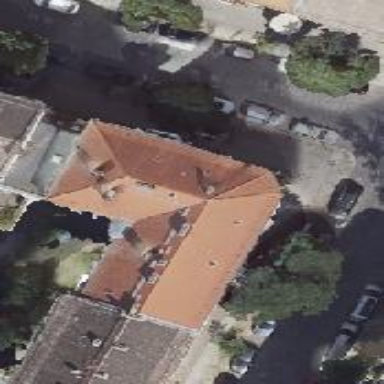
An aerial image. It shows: Hipped-roof building with apartments.